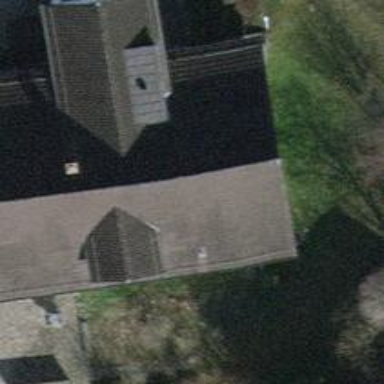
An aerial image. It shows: The building features gabled roof section.